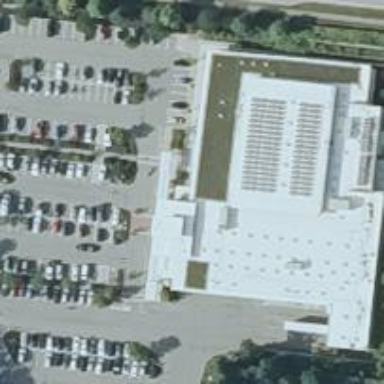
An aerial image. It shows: Supermarket building.